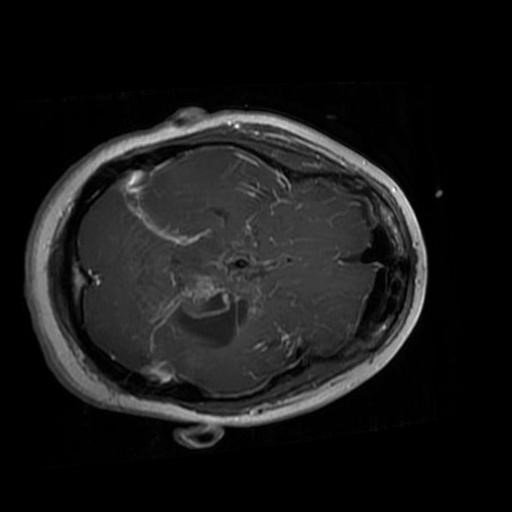
Label: brain_glioma